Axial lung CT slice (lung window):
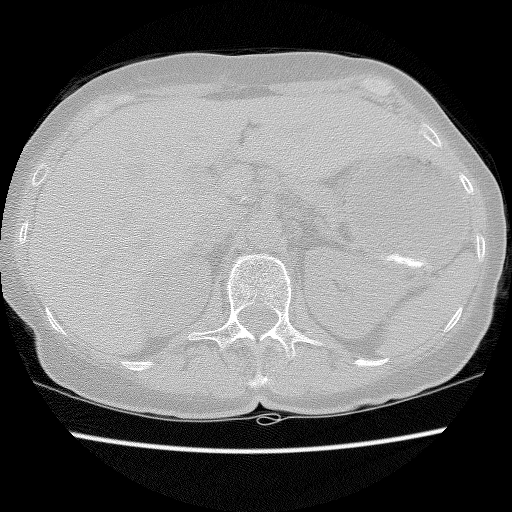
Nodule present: no